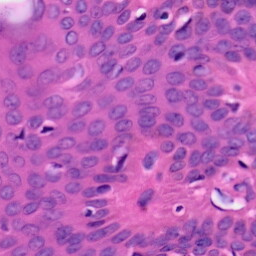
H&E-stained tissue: Skin